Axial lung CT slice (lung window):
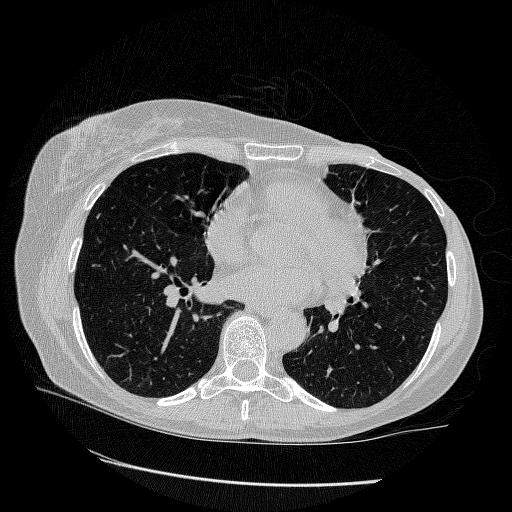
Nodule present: no